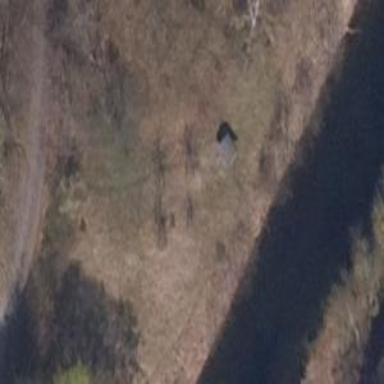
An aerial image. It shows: Picnic shelter designed for outdoor gatherings.